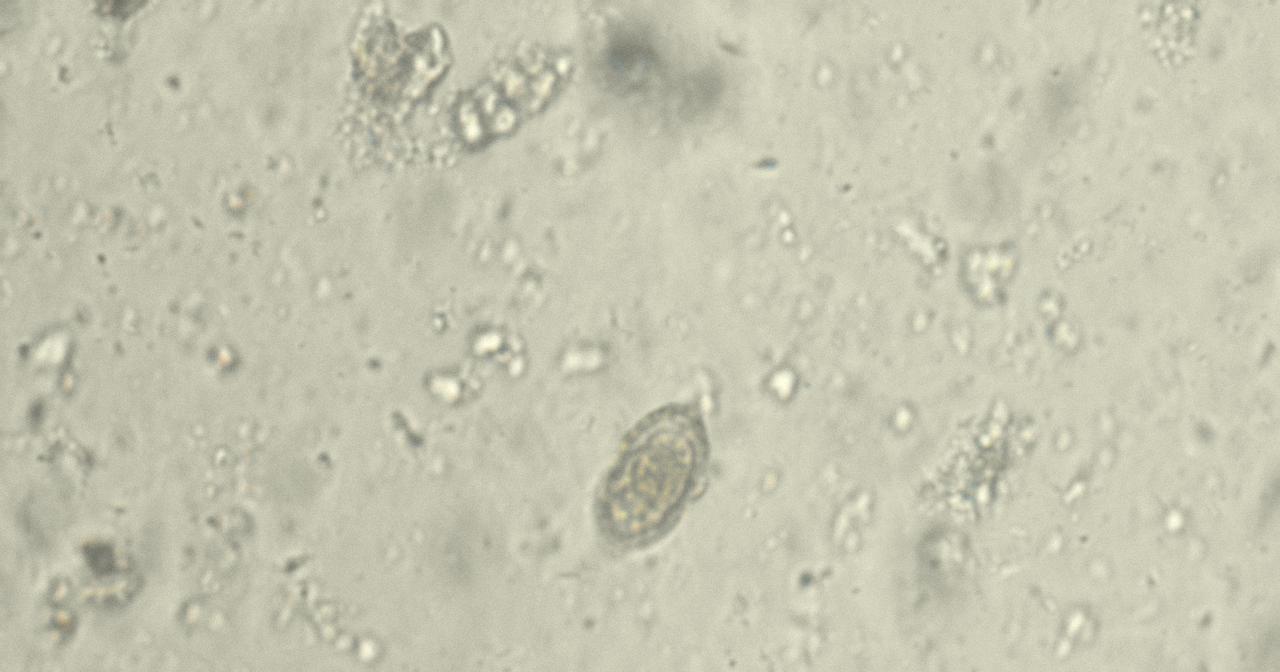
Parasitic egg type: Capillaria philippinensis